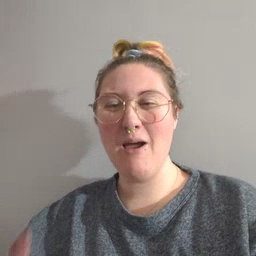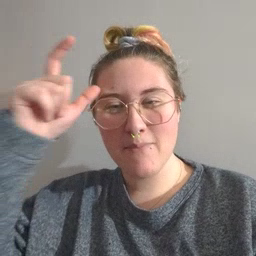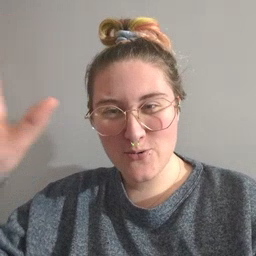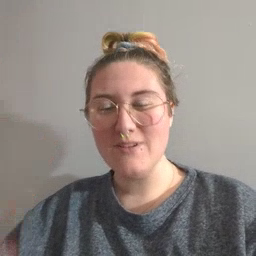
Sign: moon